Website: walmart
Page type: billing-address
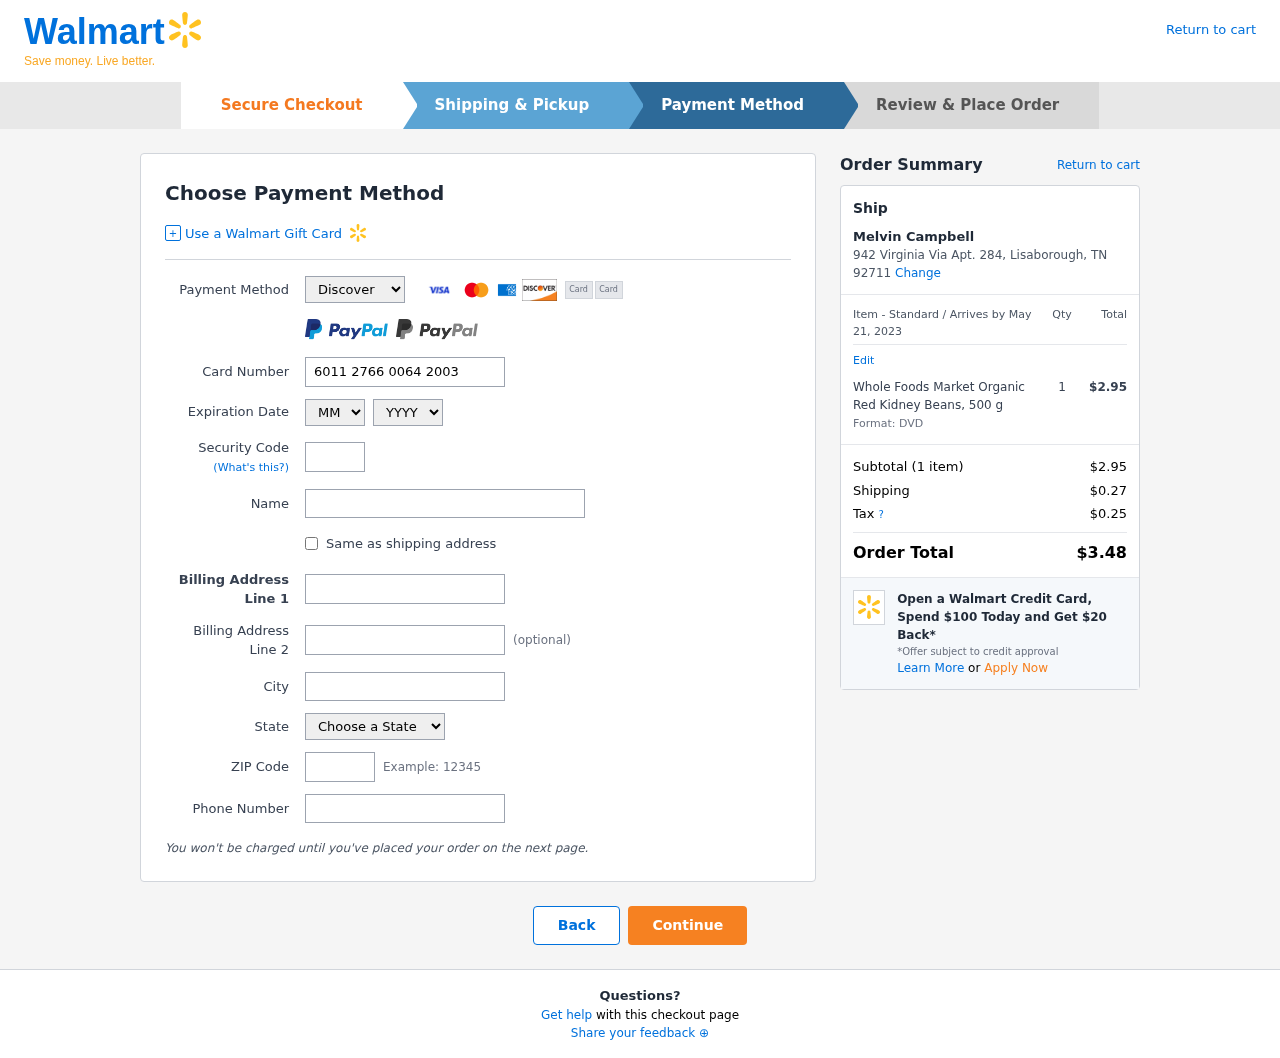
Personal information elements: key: PII_CARD_CVV
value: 198
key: PII_CARD_EXPIRY_MONTH
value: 02
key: PII_CARD_EXPIRY_YEAR
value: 26
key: PII_CARD_NUMBER
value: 6011 2766 0064 2003
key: PII_CARD_TYPE
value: Discover
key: PII_CITY
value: Lisaborough
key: PII_CITY_STATE_ZIP
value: Lisaborough, TN 92711
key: PII_FULLNAME
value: Melvin Campbell
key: PII_PHONE
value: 5587465092
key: PII_POSTCODE
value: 92711
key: PII_STATE
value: Tennessee
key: PII_STREET
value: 942 Virginia Via Apt. 284
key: PII_FULLNAME2
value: Melvin Campbell
Product elements: key: PRODUCT1_NAME
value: Whole Foods Market Organic Red Kidney Beans, 500 g
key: PRODUCT1_PRICE
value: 2.95
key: PRODUCT1_QUANTITY
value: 1
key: PRODUCT1_DESC
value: Format: DVD
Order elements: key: ORDER_DELIVERY_DATE
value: May 21, 2023
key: ORDER_NUM_ITEMS
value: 1
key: ORDER_SUBTOTAL
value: $2.95
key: ORDER_SHIPPING_COST
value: $0.27
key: ORDER_TAX
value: $0.25
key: ORDER_TOTAL
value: $3.48